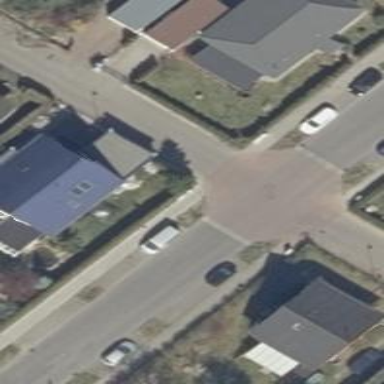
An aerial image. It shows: Unmarked crossing on the road.